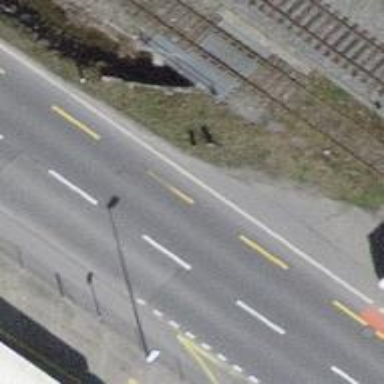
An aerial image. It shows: Kerb barrier.